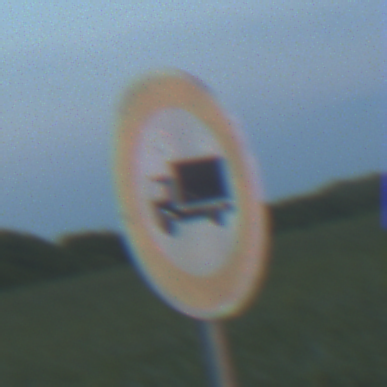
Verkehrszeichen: VerbotFuerKraftfahrzeugeUeberDreiKommaFuenfTonnen
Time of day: SunriseSunset
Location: Outdoor (Nature)
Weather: PartlyCloudy
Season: NotSpecified
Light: Natural